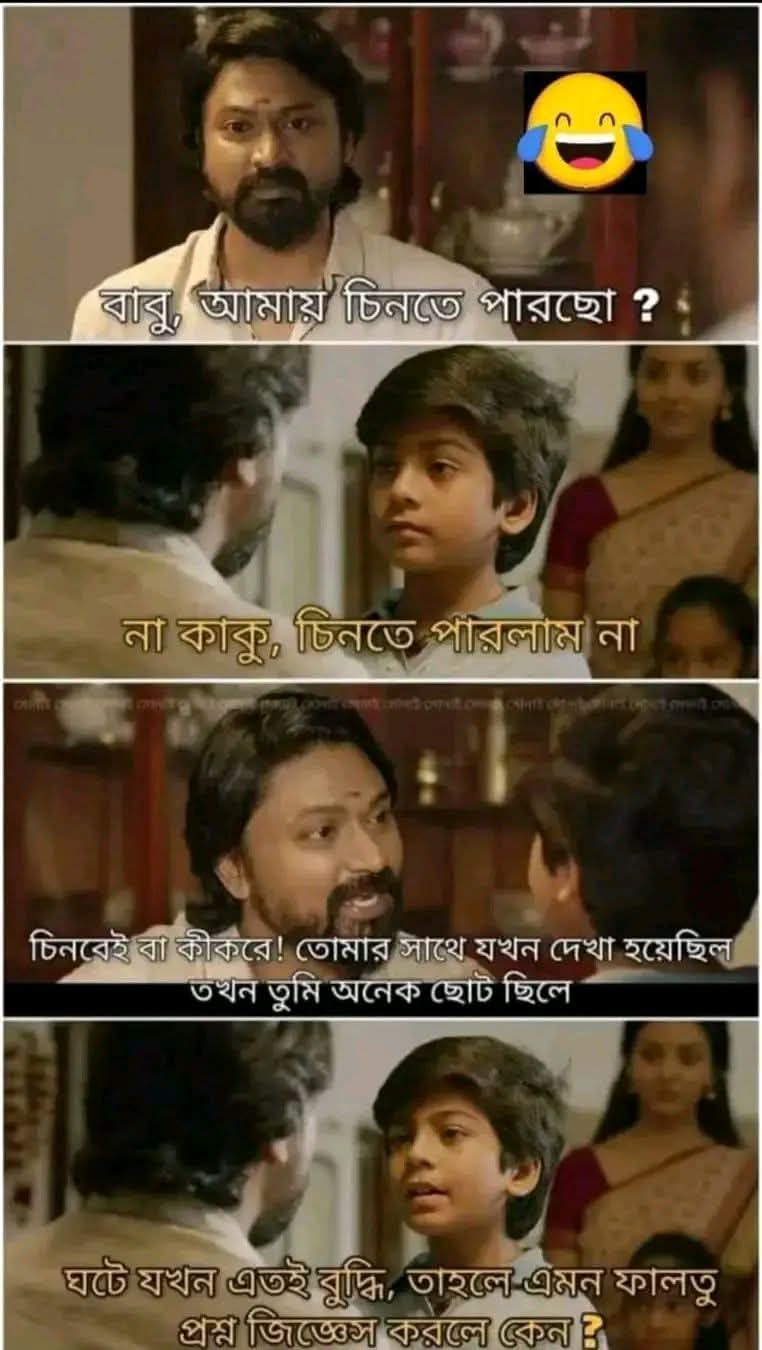
Text: বাবু, আমায় চিনতে পারছো ?
না কাকু, চিনতে পারলাম না
চিনবেই বা কীকরে! তোমার সাথে যখন দেখা হয়েছিল তখন তুমি অনেক ছোট ছিলে
ঘটে যখন এতই বুদ্ধি, তাহলে এমন ফালতু প্রশ্ন জিজ্ঞেস করলে কেন?
Label: Non Hate